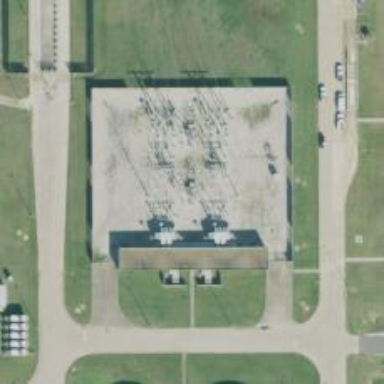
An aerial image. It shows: Switch used for power control.